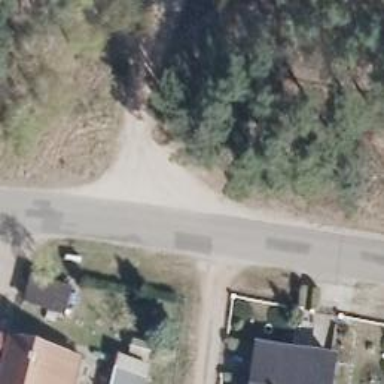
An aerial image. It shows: Tertiary road with asphalt surface.